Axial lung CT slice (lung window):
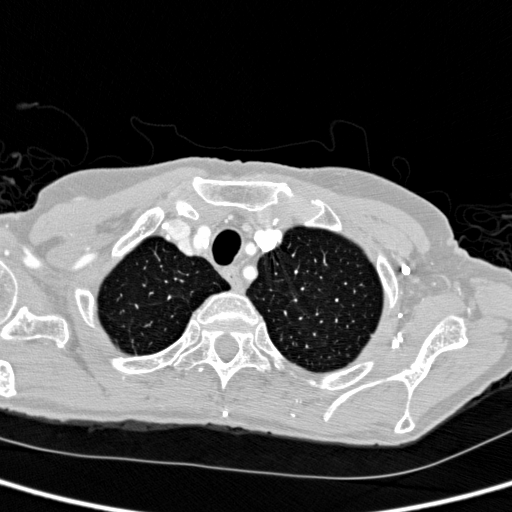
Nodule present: no